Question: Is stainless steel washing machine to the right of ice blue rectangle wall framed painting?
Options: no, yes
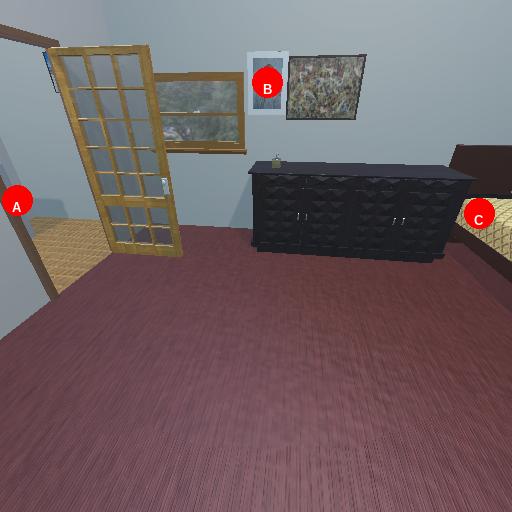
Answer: no